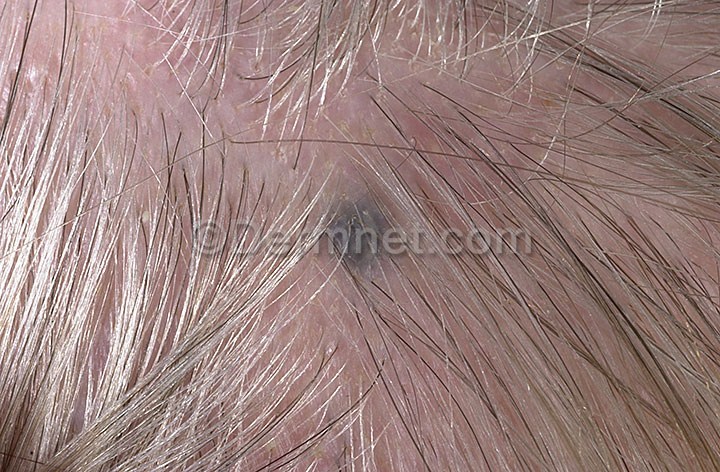
Disease: Melanoma Skin Cancer Nevi and Moles